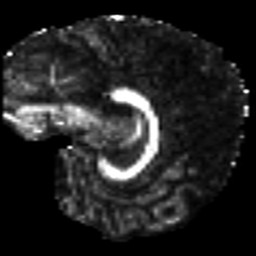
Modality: FA
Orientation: sagittal
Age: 25
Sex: female
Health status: healthy
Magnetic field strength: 3 T
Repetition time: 9 s
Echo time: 0.093 s